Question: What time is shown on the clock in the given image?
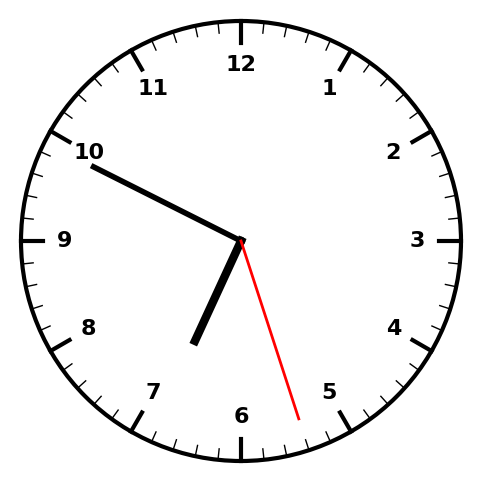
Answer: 06:49:27